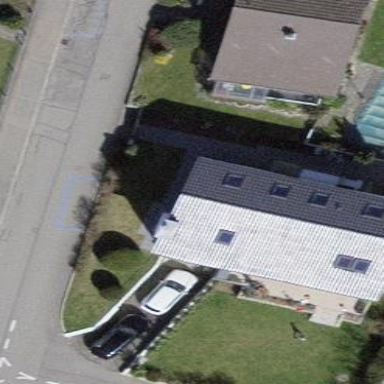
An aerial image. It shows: Building with tiled roof.